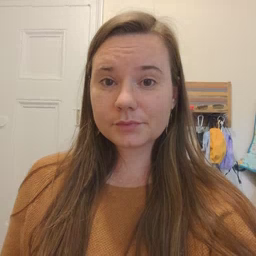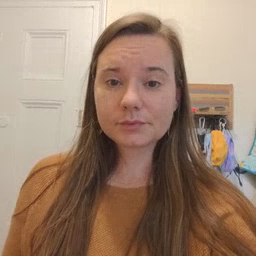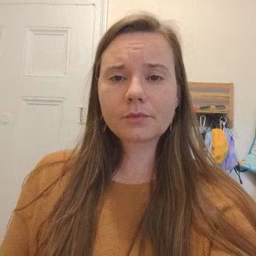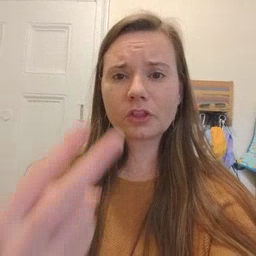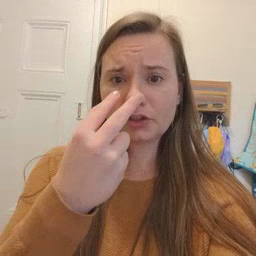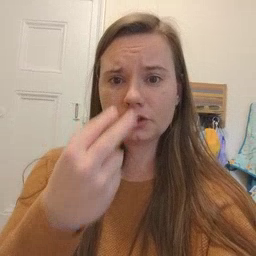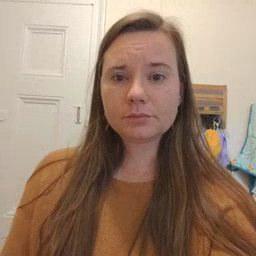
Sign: look